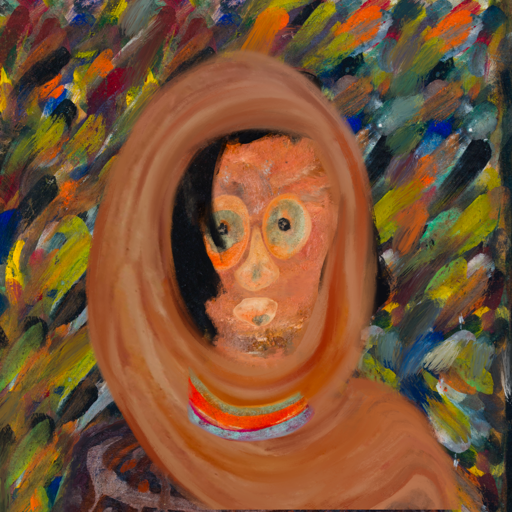
Background: An_Impression, Head And Neck Front: Boggyland, Face Front: Childish, Bust: Hypocrite, Hair Front: Mosgoul, Head Accessory: Pious_Lady_Scarf, Second Necklace: Blank, Necklace: Sisters, Baby: Blank